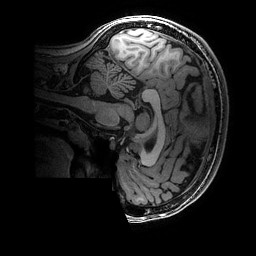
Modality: T1w
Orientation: sagittal
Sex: female
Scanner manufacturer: ge
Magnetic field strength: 3 T
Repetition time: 0.007664 s
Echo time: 0.00342 s